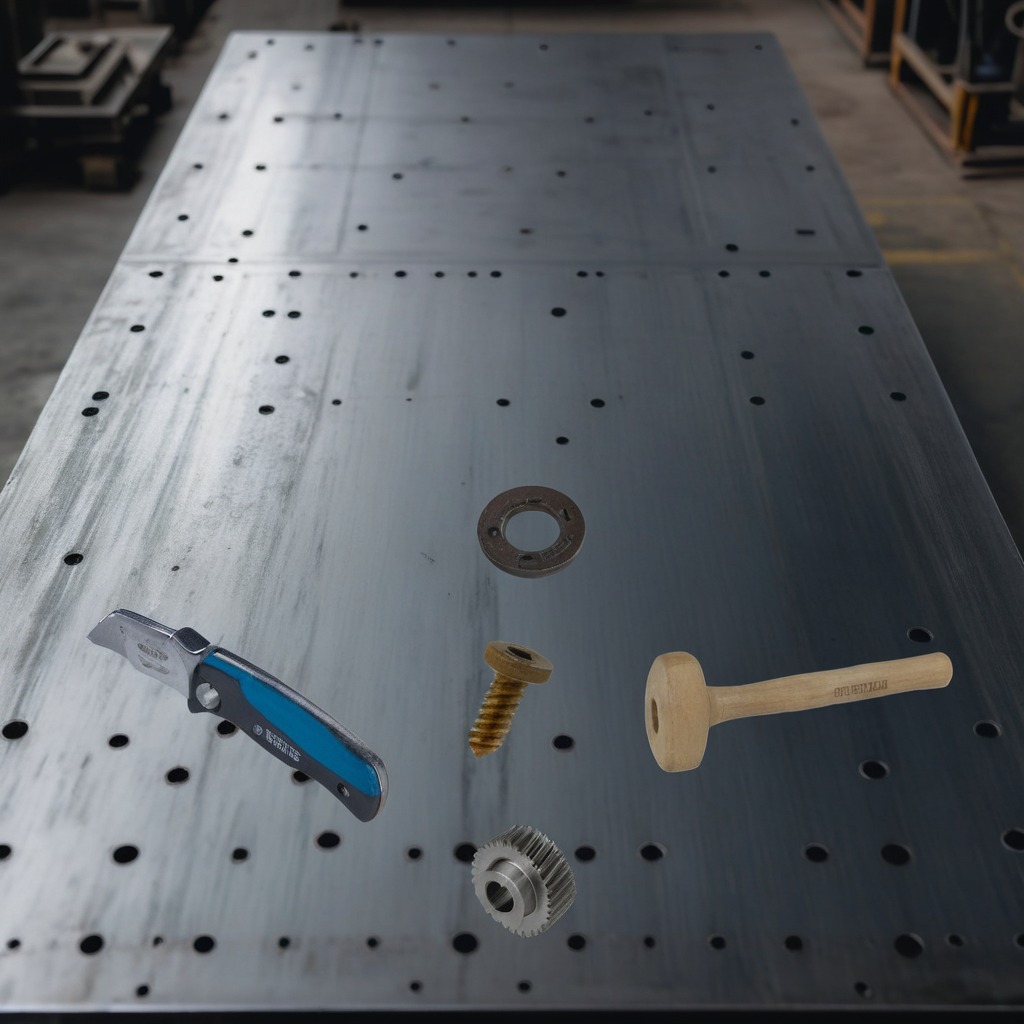
A steel gear with teeth, a utility knife, a flat metal washer, a metal machine screw, and a hammer are lying on the cold steel table in a mining workshop.